Question: When posting a link to our web site to someones Facebook wall, the ink file picker stops working when the person uses the Facebook IOS application.
The file picker comes up and works normally, but as soon as you try to submit the image, the error in the attached screenshot appears below appears.
The text is cut off but it is something like "...results to application. Communication iframe...".
All works fine in the android FB application which clearly opens links in an external browser. But with the FB IOS, our web site seems to render inside the FB app through some sort of deep linking magic. It seems clear that this is some sort of cross domain issue that has been recently introduced by changes at FB.
Has anyone come across this? Any workarounds?

This question may be related to this one here:
<URL>
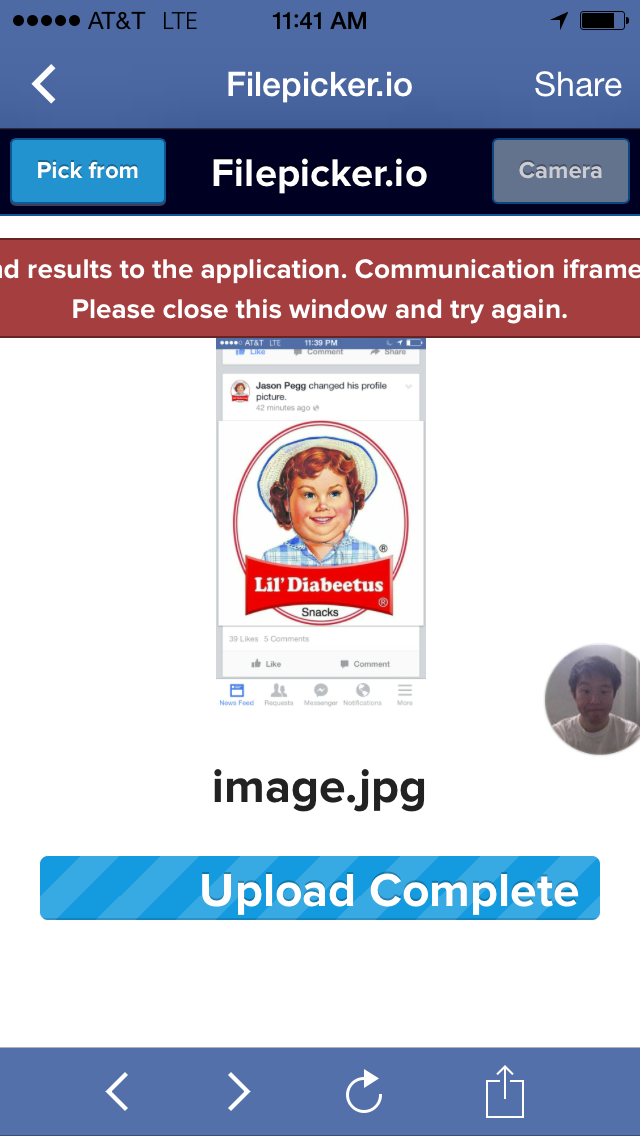
Answer: Full message is "Cannot send results to the application. Communication iframe not found.. Please close this window and try again." (should be responsive)
Filepicker isn't able to communicate when it is run inside FB IOS app. A solution might be to force it to display filepicker in the browser.